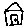
Label: house